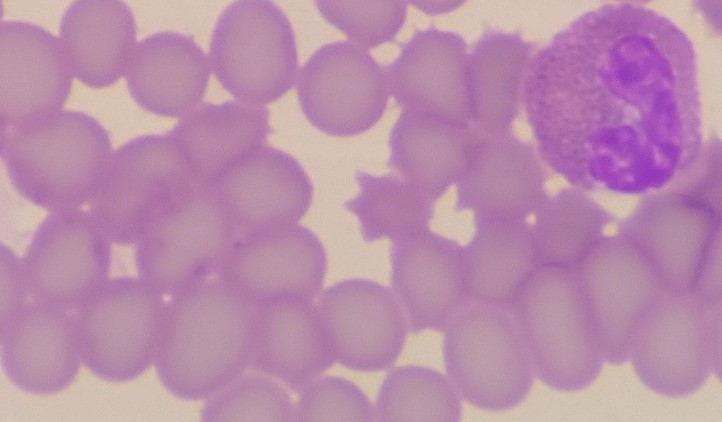
White blood cell type: Eosinophil